You are looking at the continuous-wavelet transform of a rotating shaft's vibration signal. Based on the visible evidence, which rotor condition applies: normal, misalignment, unbalance, looseness?
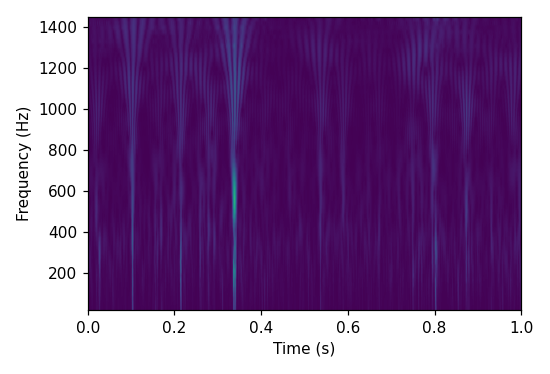
Answer: normal